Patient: sex M, age 68
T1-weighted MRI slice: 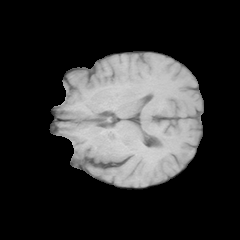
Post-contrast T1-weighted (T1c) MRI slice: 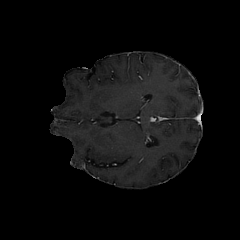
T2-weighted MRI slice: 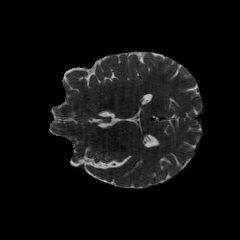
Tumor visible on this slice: no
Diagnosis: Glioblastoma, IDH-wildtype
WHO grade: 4